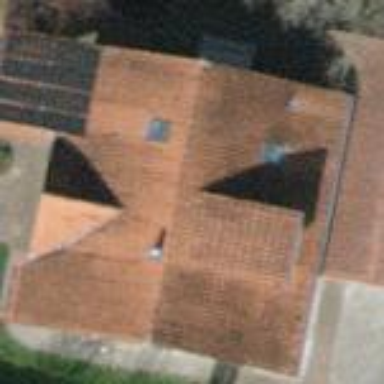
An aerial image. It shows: Detached building with tile roof.